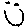
Label: smiley face